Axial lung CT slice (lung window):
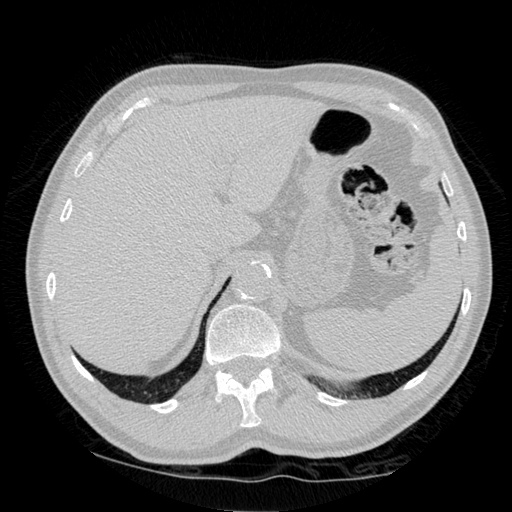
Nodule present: no